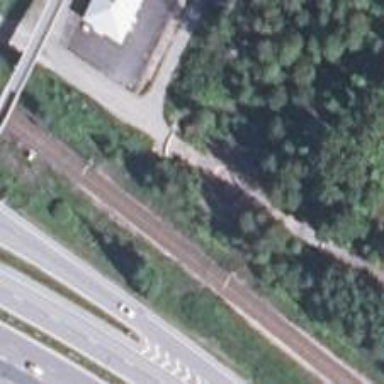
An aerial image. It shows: Railway with continuous electrified contact line.